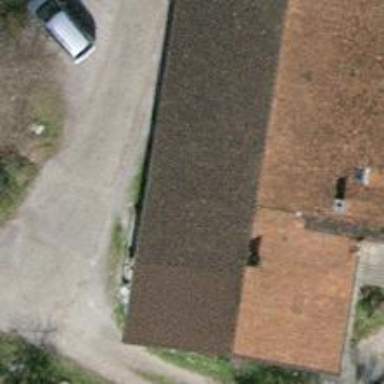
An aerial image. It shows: Farm shop.